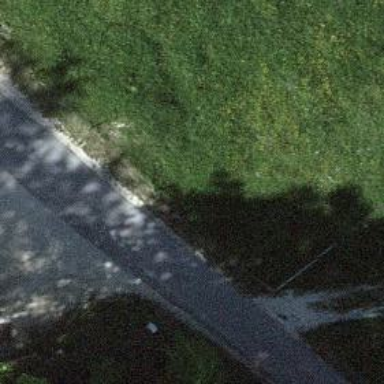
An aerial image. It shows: Stop road.